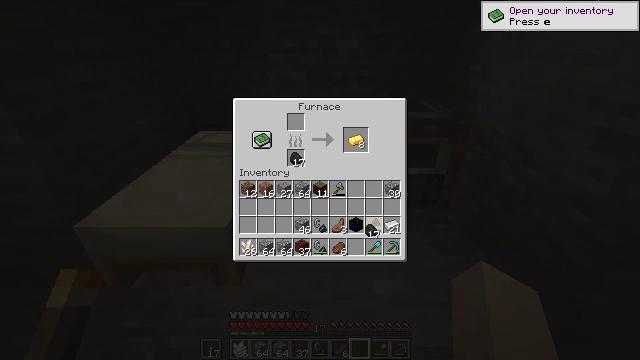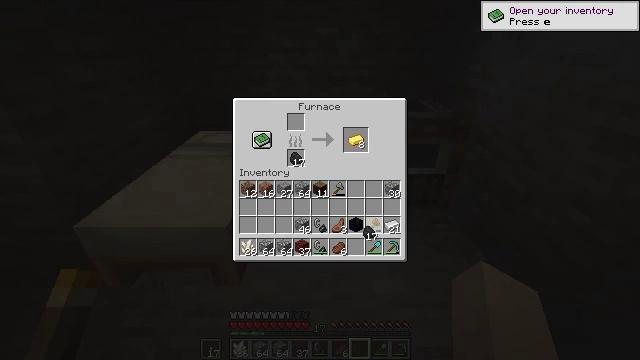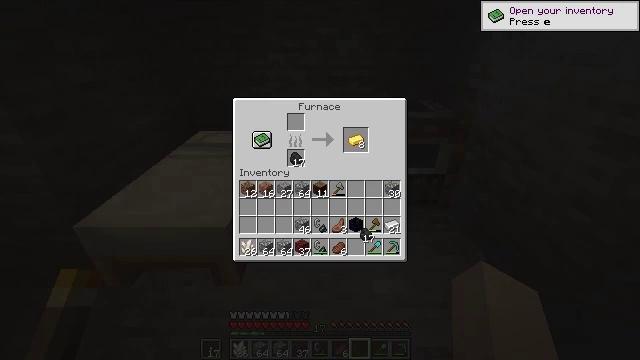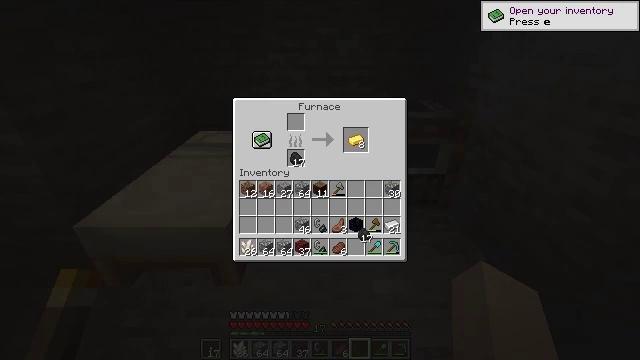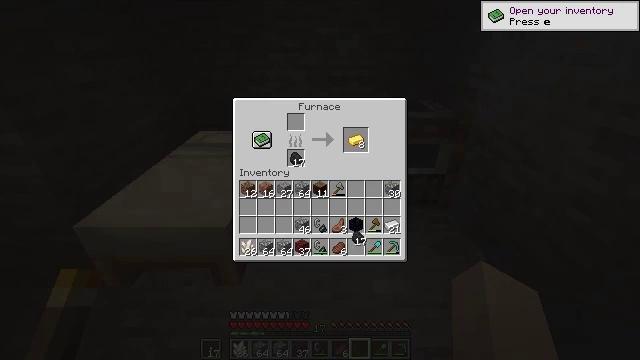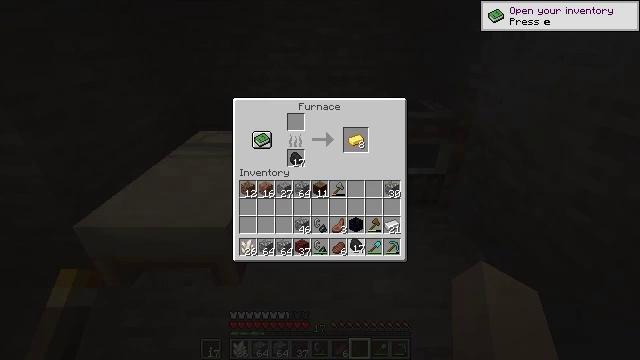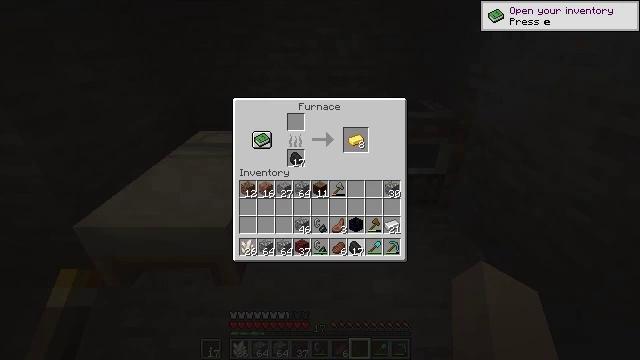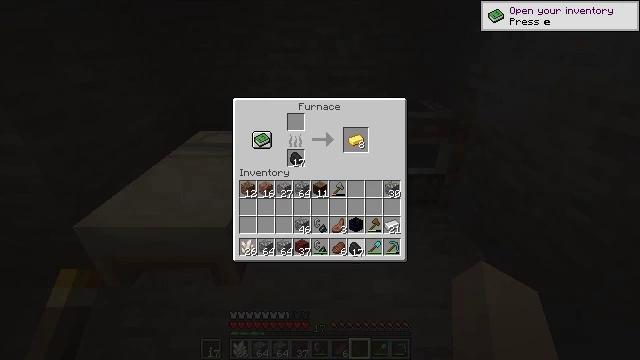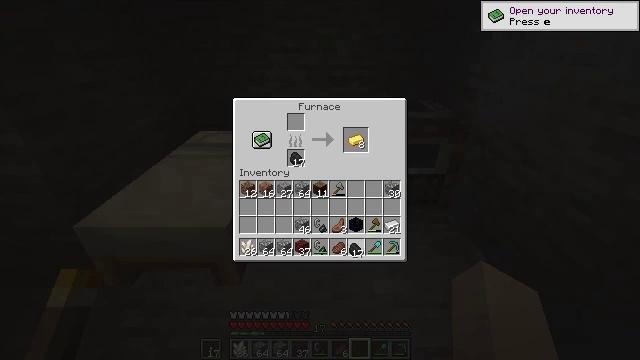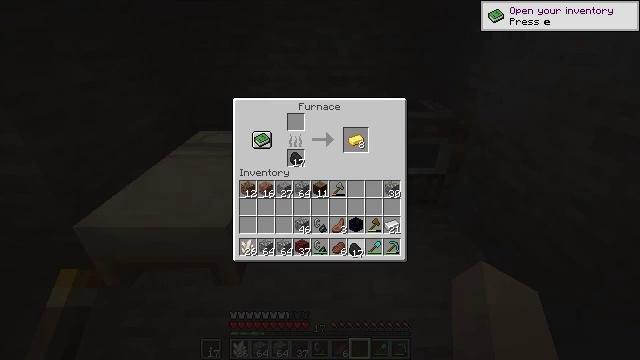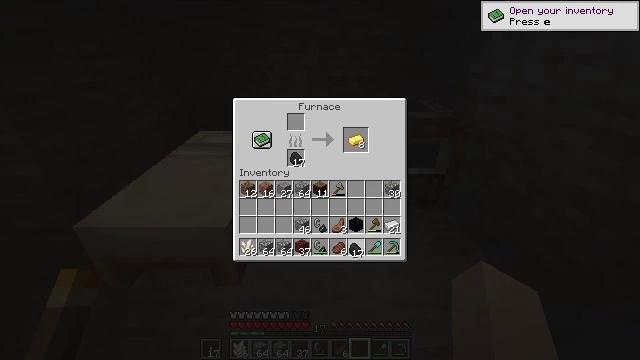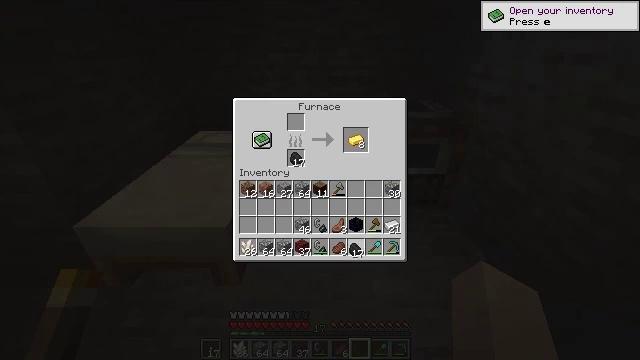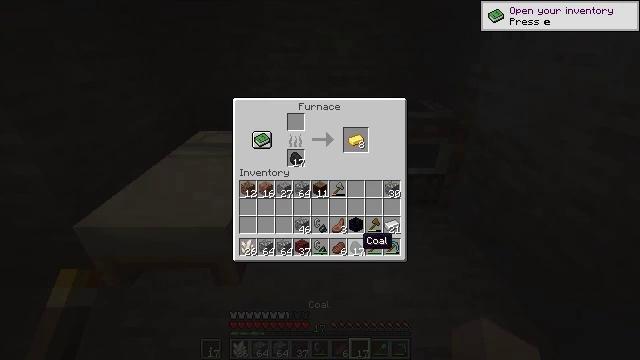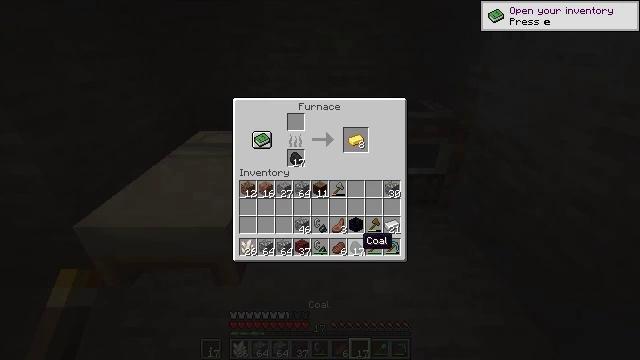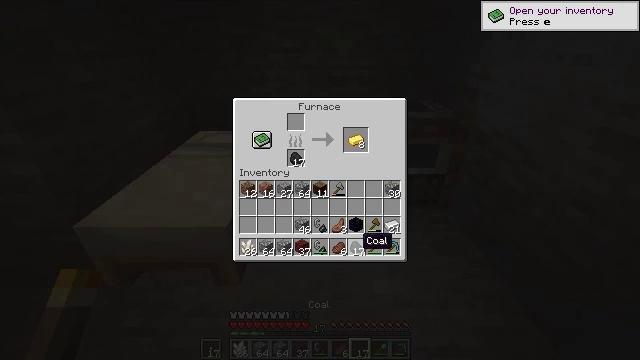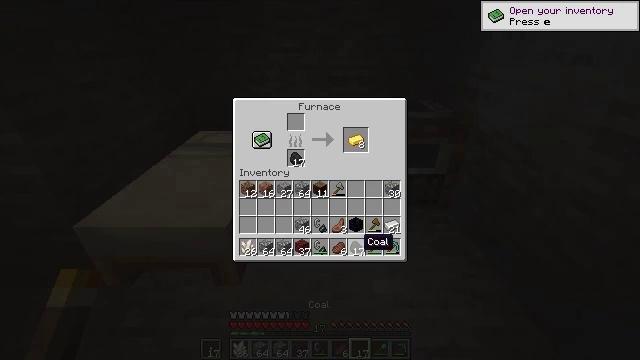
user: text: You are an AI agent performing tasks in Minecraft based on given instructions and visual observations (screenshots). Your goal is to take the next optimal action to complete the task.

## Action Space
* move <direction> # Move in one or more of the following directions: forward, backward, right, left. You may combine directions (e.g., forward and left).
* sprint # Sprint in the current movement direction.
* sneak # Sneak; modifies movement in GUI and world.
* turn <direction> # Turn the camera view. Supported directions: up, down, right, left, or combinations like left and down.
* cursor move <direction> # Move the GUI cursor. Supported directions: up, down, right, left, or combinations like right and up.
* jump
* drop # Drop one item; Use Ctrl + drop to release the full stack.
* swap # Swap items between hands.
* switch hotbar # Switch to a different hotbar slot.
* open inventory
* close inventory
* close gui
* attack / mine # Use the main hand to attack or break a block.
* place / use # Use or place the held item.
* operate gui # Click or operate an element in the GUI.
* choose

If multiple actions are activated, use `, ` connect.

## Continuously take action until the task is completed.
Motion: motion action
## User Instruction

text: craft item air
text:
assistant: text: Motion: no_op
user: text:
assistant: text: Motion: no_op
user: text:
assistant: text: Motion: no_op
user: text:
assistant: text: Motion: no_op
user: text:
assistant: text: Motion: no_op
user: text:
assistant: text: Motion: no_op
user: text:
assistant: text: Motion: no_op
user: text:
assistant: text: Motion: no_op
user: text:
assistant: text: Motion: attack / mine
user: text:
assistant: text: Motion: attack / mine
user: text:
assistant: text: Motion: attack / mine
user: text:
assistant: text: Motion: no_op
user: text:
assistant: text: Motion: no_op
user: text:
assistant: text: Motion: no_op
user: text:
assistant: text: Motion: no_op
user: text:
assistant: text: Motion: no_op
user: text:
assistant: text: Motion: no_op
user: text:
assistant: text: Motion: no_op
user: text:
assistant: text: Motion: no_op
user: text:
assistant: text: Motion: no_op
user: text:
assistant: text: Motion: no_op
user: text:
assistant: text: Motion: no_op
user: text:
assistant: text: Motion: no_op
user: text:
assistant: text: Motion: turn right and up
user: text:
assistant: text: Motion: turn right and up
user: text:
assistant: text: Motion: turn right and up
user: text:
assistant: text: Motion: turn right
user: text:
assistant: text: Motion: turn right
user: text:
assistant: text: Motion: turn right
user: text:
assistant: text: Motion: no_op